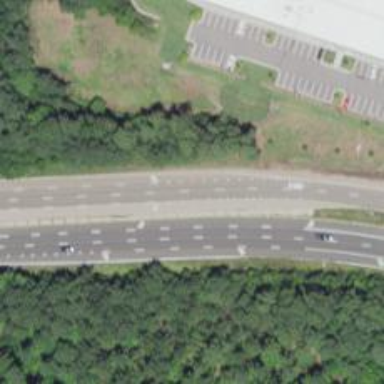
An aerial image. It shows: Secondary road with asphalt surface. It is expressway.